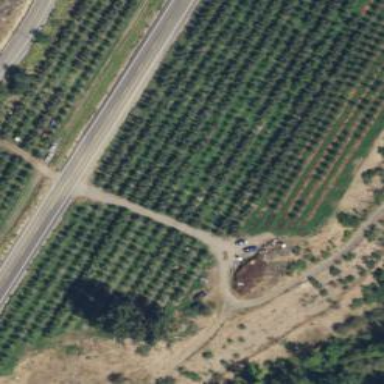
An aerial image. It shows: Orchard.